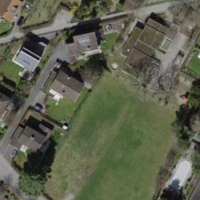
EUNIS habitat code: 54
Species observed at this site:
Levisticum officinale
Portulaca oleracea